Question: I have some data <URL> [in a .txt file] which I read into a data frame,
'''
mydf <- read.table("data.txt", header=T,sep=" ")
'''
I melt this data frame next using the following piece of code,
'''
df_mlt <-melt(mydf, id=names(mydf)[1], variable = "cols")
'''
Now I would like to plot this data as a boxplot displaying only values of 'x>0' , so for this I use the following code,
'''
plt_bx <- ggplot(df_mlt, aes(x=ID1,y=value>0, color=cols))+geom_boxplot()
'''
But the resulting plot looks like the following,

However what I need is to only display positive values of x as individual box plots in the same plot layer. Could someone please suggest what I need to change in the above code to get the proper output, Thanks.
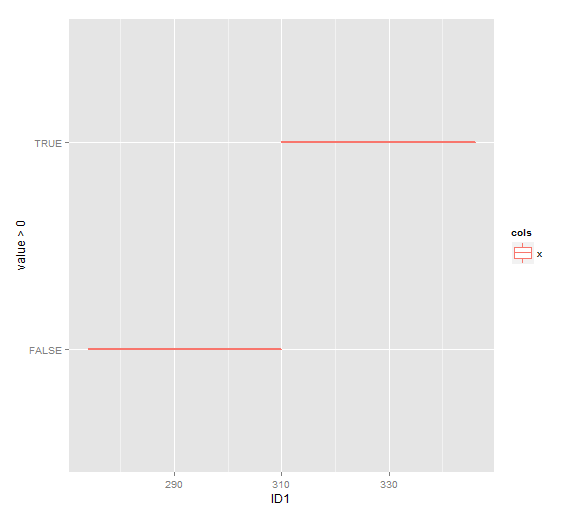
Answer: I improved my answer, the outline of the boxplot would display different colors if color in the aes is assigned as a factor of the id from the melted data frame. i.e., 'geom_boxplot(aes(color=factor(ID1)))'
The following code results in a plot as below,
'''
plt <- ggplot(subset(df_mlt, value > 0), aes(x=ID1,y=value)) +
geom_boxplot(aes(color=factor(ID1))) +
scale_y_log10(breaks = trans_breaks("log10", function(x) 10^x), labels = trans_format("log10", math_format(10^.x))) +
theme_bw() +
theme(legend.text=element_text(size=14), legend.title=element_text(size=14))+
theme(axis.text=element_text(size=20)) +
theme(axis.title=element_text(size=20,face="bold")) +
labs(x = "x", y = "y",colour="legend" ) +
annotation_logticks(sides = "rl") +
theme(panel.grid.minor = element_blank()) +
guides(title.hjust=0.5) +
theme(plot.margin=unit(c(0,1,0,0),"mm"))
plt
'''